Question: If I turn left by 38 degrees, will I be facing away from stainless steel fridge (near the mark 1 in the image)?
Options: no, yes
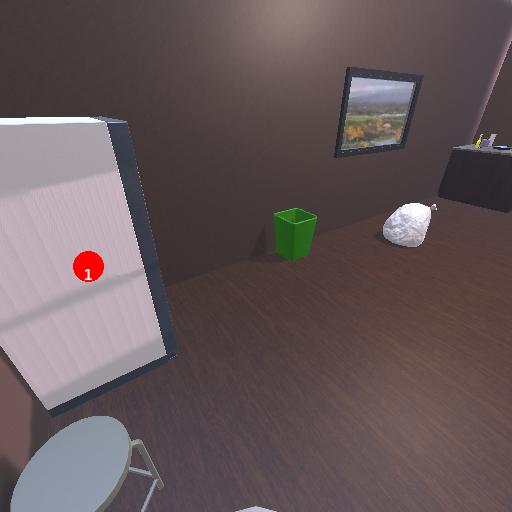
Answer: no